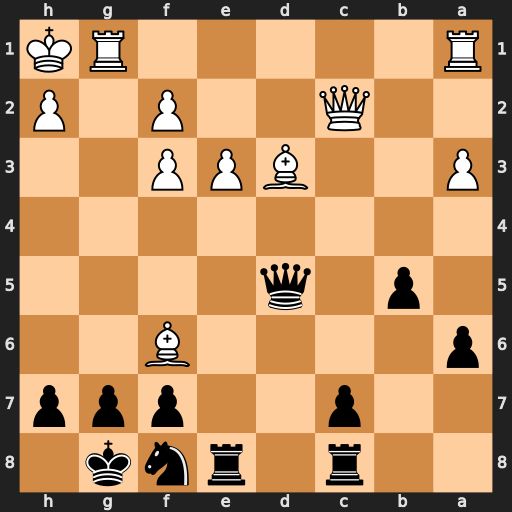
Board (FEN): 2r1rnk1/2p2ppp/p4B2/1p1q4/8/P2BPP2/2Q2P1P/R5RK
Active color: b
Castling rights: -
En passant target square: -
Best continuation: Qxf3+ Rg2 Qxf6